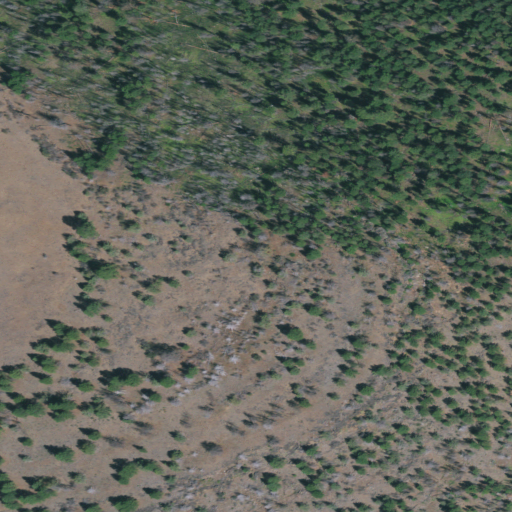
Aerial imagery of mountain in Oregon named Shake Table containing grassland, evergreen forest, and shrub